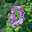
Label: 0